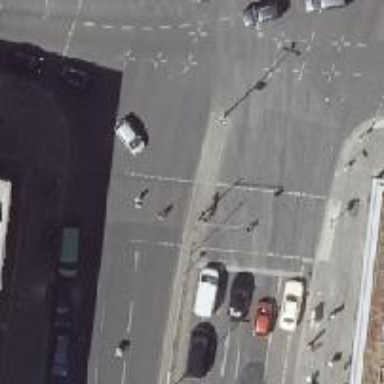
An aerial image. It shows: Footway located on traffic island.